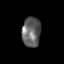
Tissue: skin
Cell type: Epithelial cells
Senescence score: 0.1625
Nuclear area (px): 544
Mean DAPI intensity: 99.8125